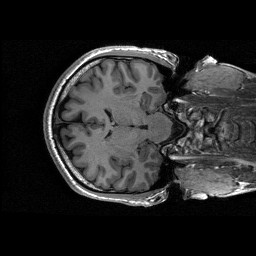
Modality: T1w
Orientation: axial